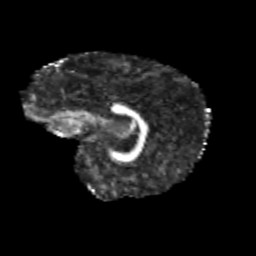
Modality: FA
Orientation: sagittal
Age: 13
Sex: male
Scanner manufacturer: siemens
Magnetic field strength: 3 T
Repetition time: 3.8 s
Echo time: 0.07 s